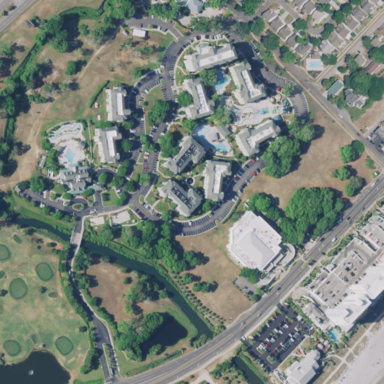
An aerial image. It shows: Hotel.